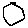
Label: hexagon